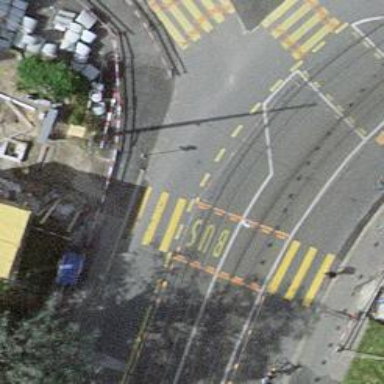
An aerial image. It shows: Tram crossing on the railway.